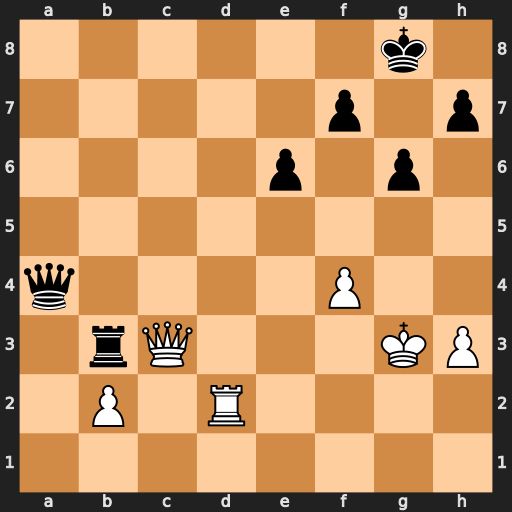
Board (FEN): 6k1/5p1p/4p1p1/8/q4P2/1rQ3KP/1P1R4/8
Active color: w
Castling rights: -
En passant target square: -
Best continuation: Rd8+ Qe8 Rxe8#